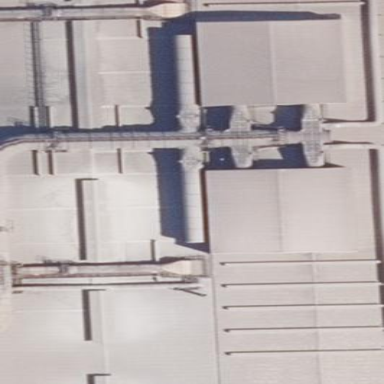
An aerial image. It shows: Industrial building.